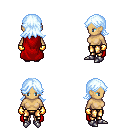
a pixel art fantasy rpg character, female body template, human, tanned skin, red cape, gold greaves, white cyan loose hair, gold gloves, metal boots, four views (front, back, left, right), 2x2 character sprite sheet, small pixel art, hard edges, no anti-aliasing